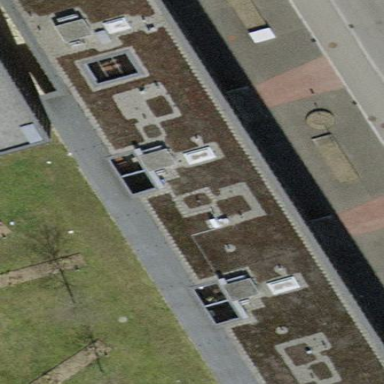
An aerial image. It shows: Part of the building is designated for commercial use.